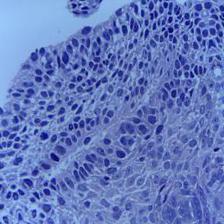
Diagnosis: OSCC